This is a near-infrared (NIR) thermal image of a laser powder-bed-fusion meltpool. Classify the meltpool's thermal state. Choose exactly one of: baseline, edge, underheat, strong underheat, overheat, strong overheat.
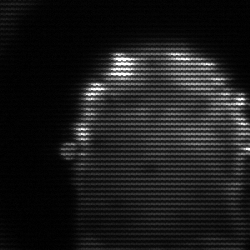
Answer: baseline